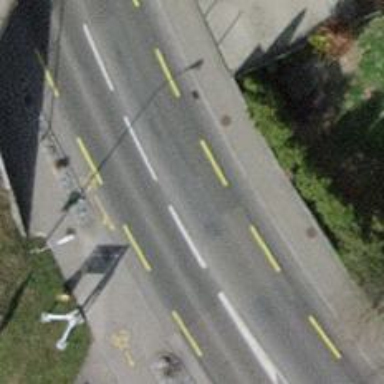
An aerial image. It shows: Primary road with asphalt surface. It has sidewalks on both sides and soft lane designated for cycling.